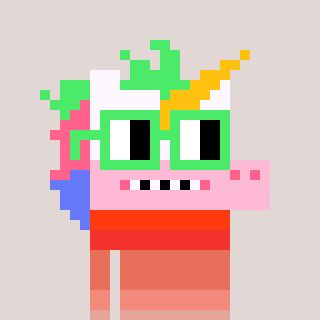
a pixel art character with square light green glasses, a unicorn-shaped head and a computerblue-colored body on a warm background